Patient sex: M
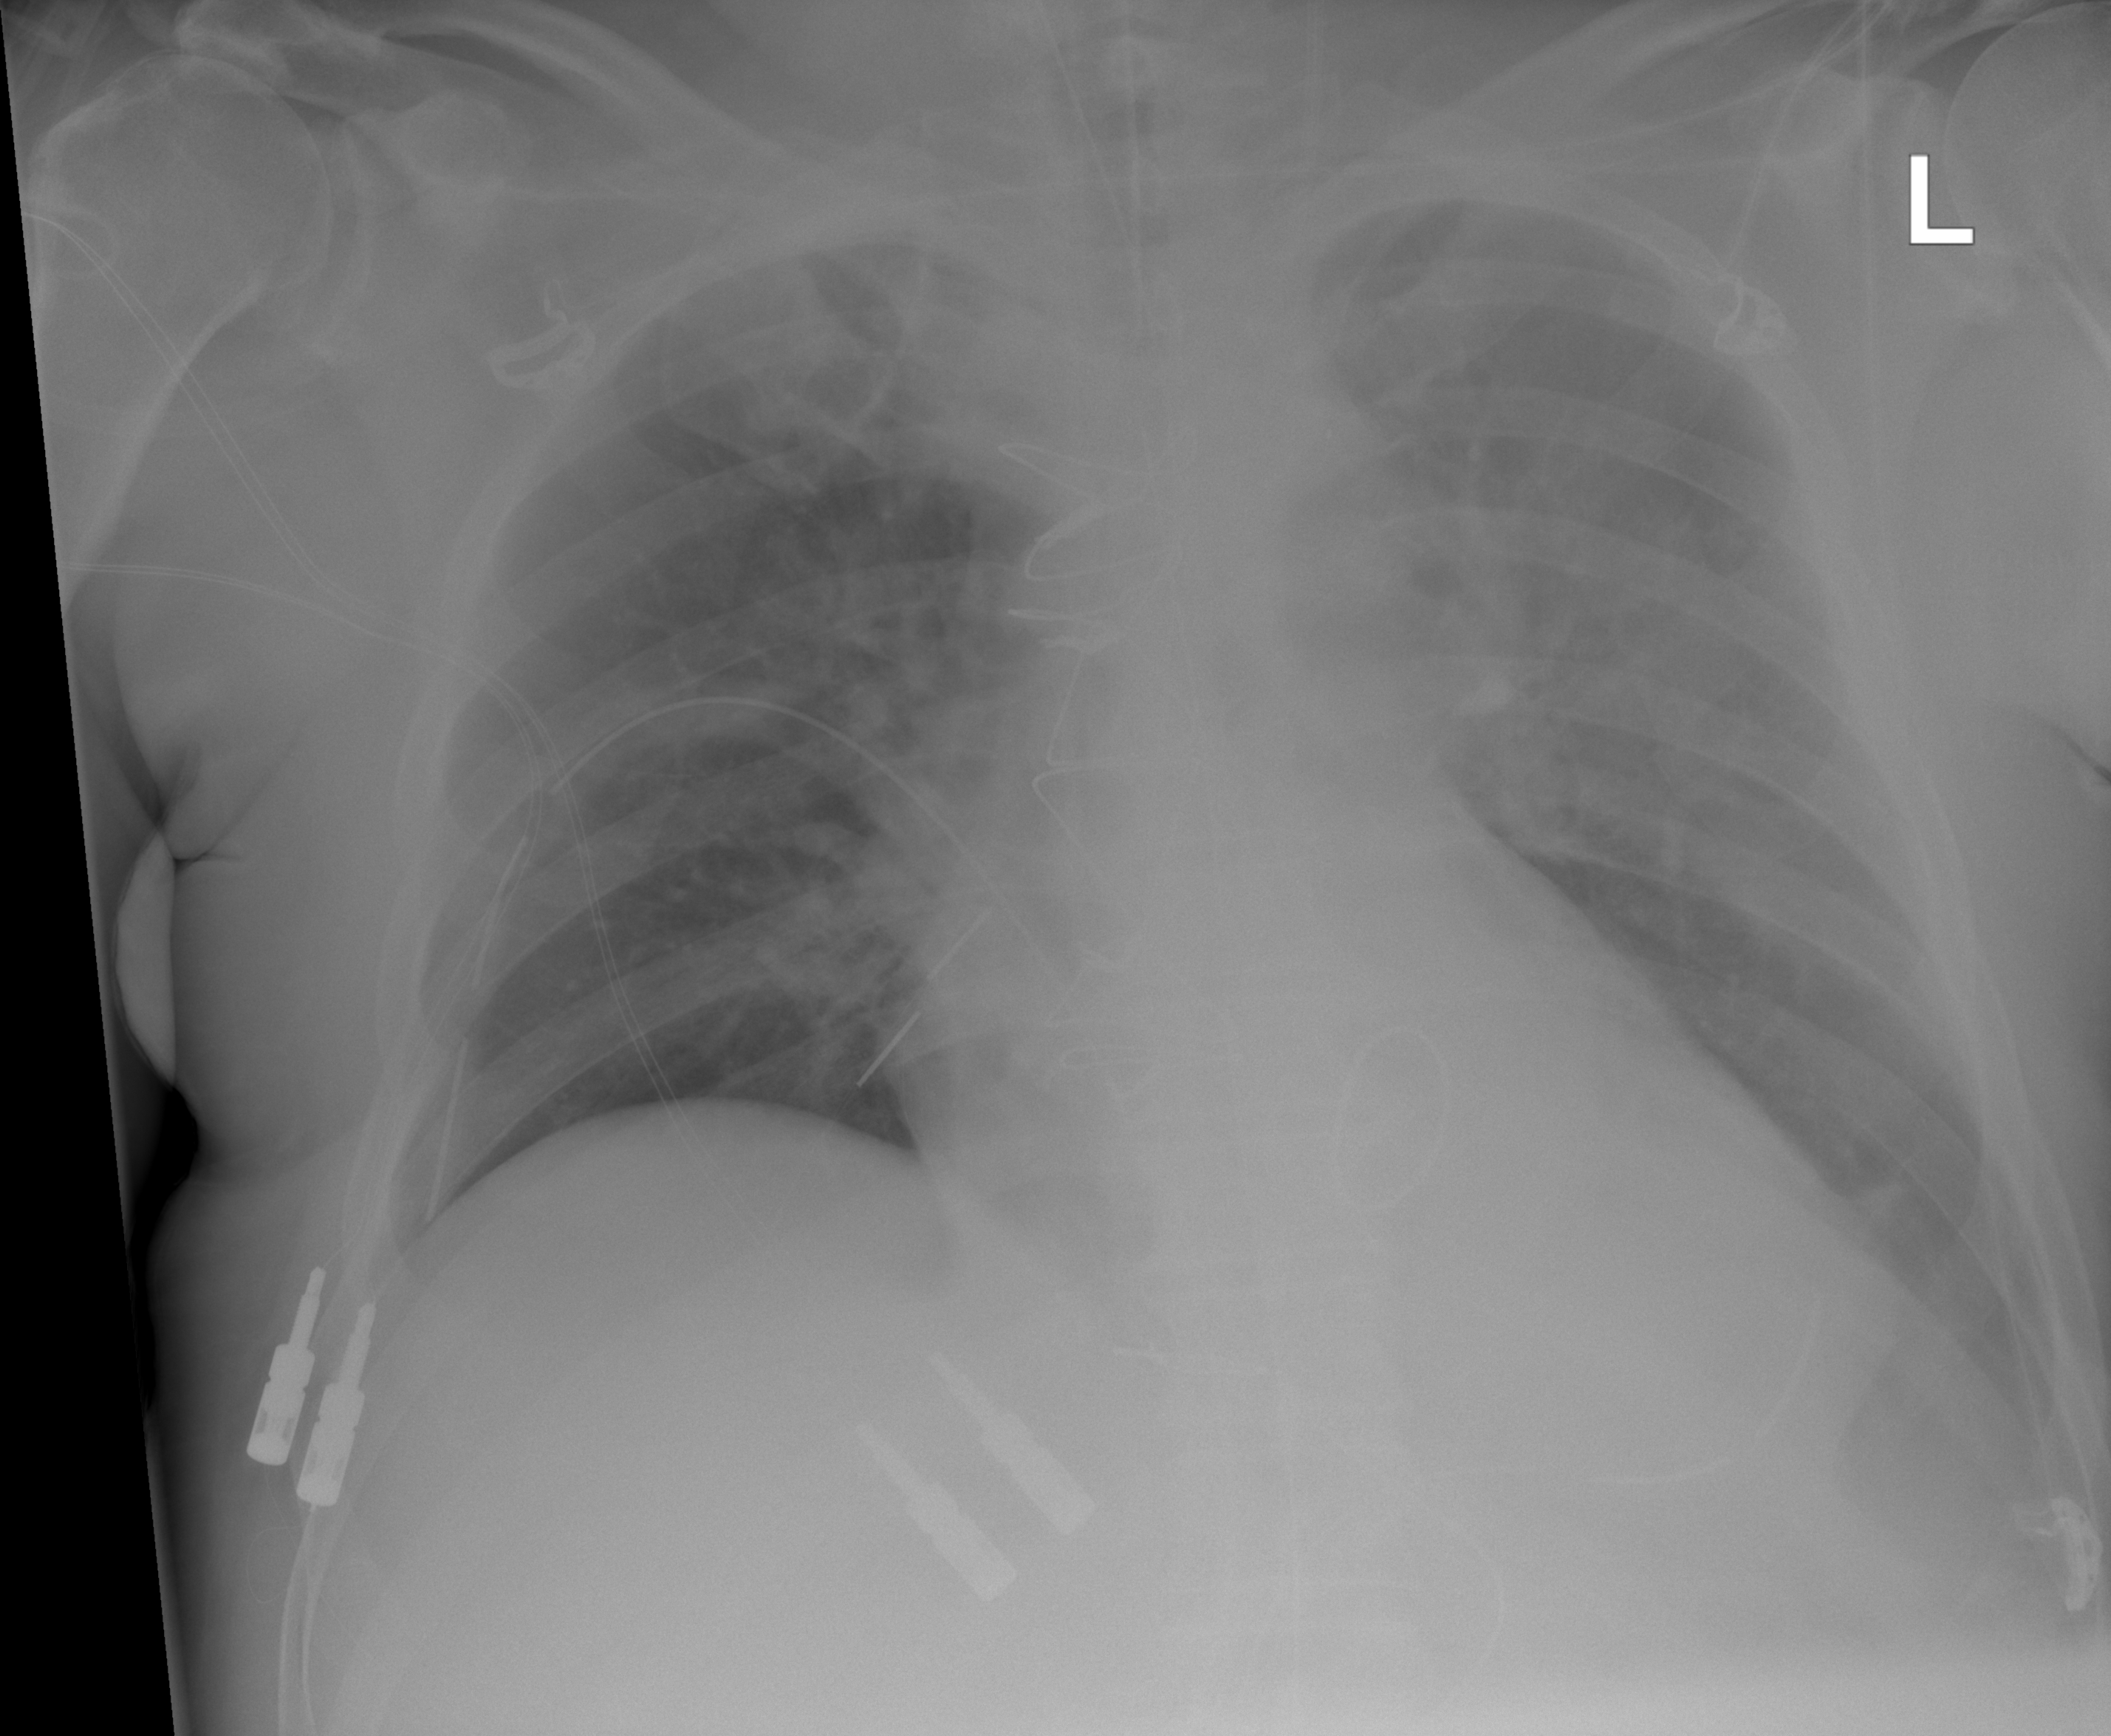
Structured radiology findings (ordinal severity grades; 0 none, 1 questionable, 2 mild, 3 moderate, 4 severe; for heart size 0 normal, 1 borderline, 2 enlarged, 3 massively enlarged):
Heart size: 1
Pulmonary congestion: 2
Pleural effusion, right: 2
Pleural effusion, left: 2
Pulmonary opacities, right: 1
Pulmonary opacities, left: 2
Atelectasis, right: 2
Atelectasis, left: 2